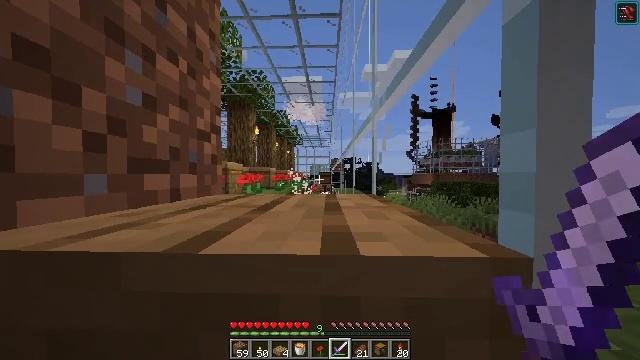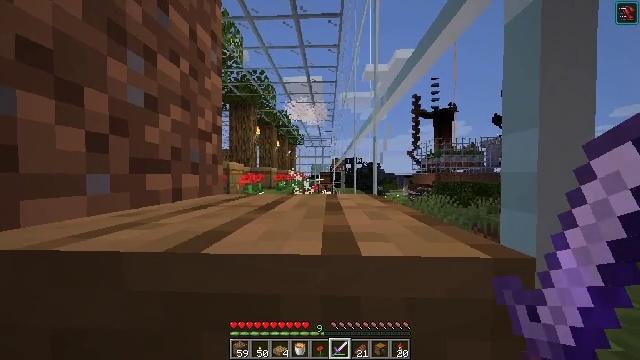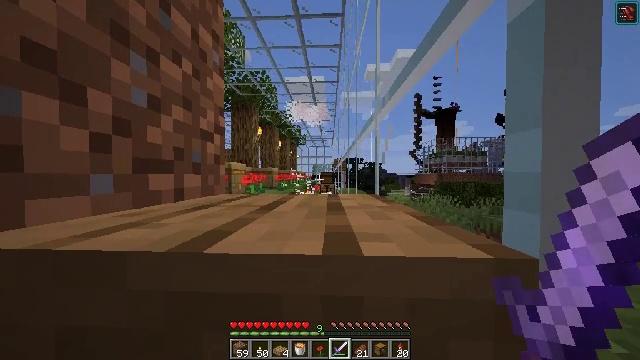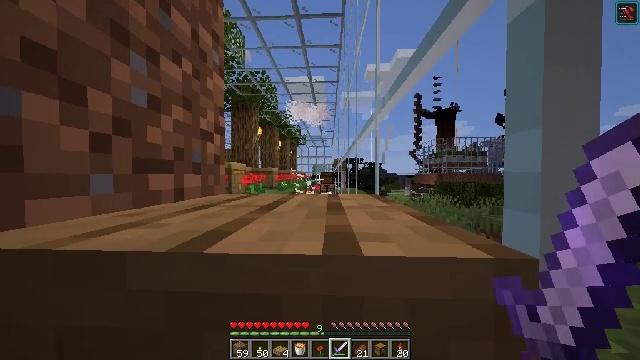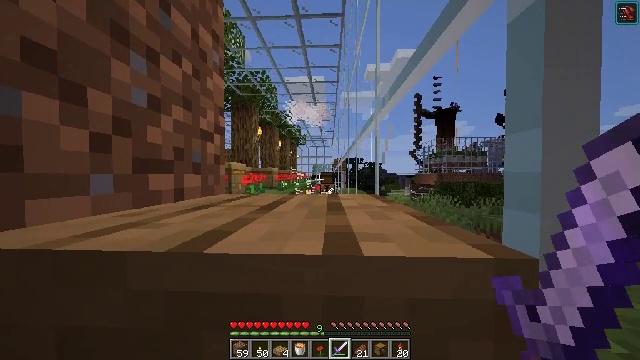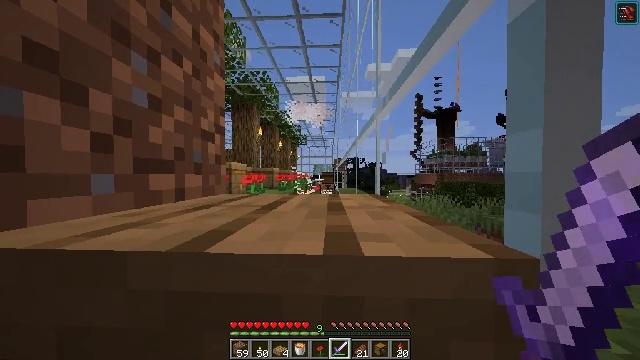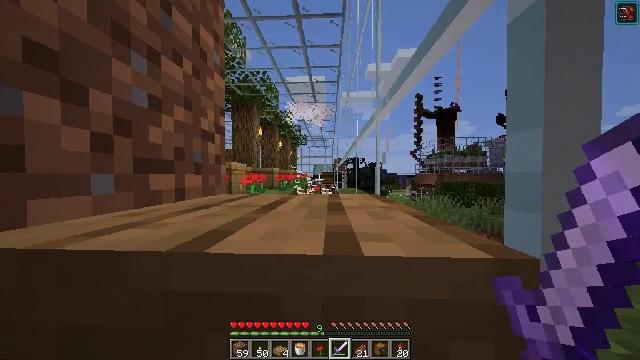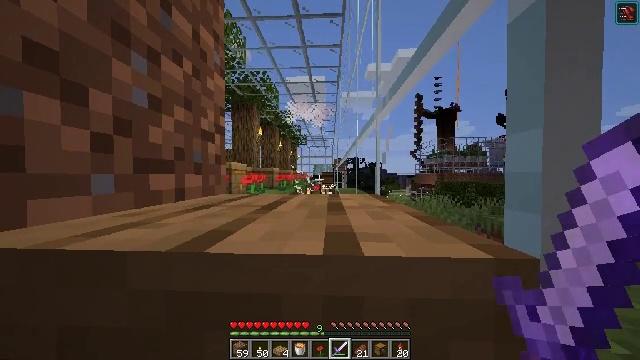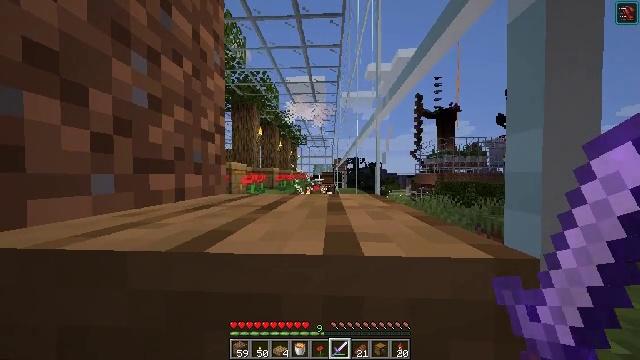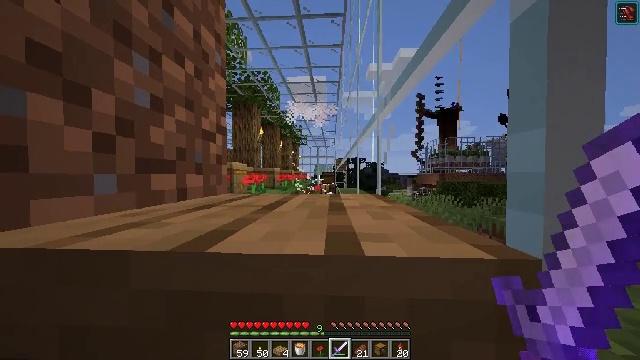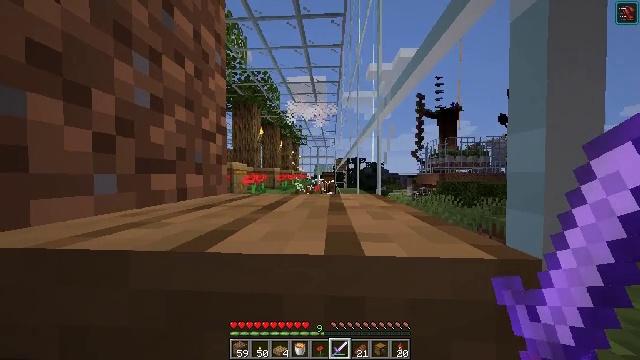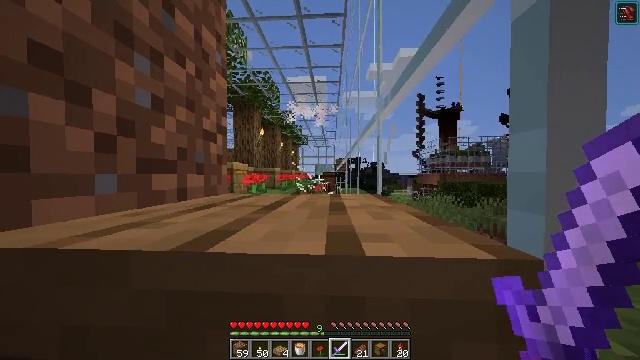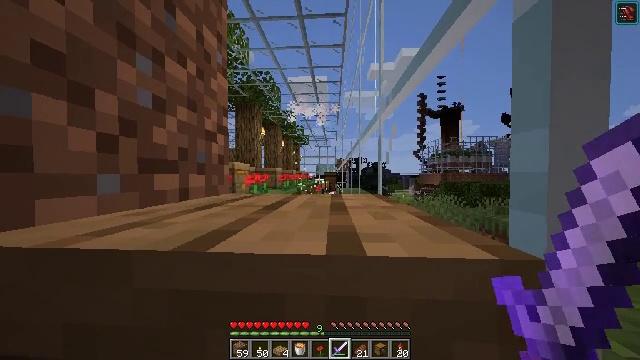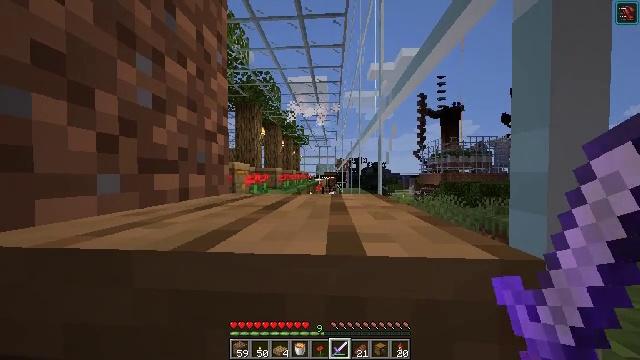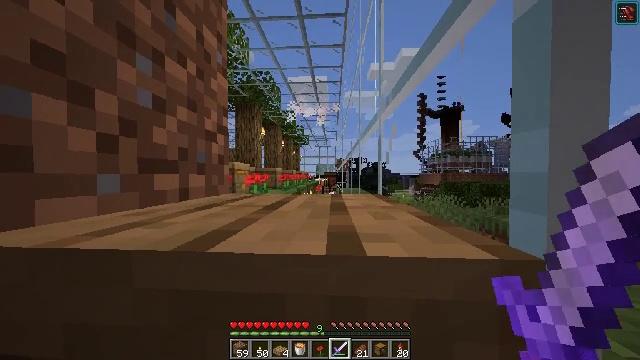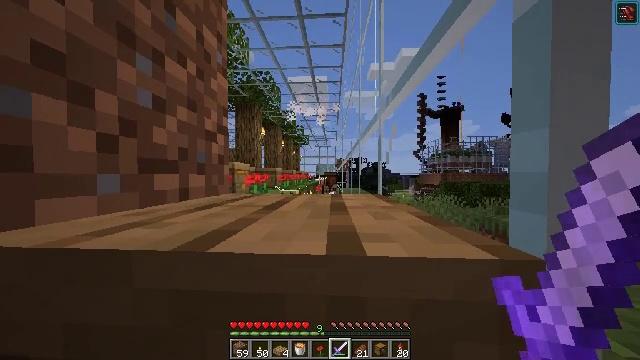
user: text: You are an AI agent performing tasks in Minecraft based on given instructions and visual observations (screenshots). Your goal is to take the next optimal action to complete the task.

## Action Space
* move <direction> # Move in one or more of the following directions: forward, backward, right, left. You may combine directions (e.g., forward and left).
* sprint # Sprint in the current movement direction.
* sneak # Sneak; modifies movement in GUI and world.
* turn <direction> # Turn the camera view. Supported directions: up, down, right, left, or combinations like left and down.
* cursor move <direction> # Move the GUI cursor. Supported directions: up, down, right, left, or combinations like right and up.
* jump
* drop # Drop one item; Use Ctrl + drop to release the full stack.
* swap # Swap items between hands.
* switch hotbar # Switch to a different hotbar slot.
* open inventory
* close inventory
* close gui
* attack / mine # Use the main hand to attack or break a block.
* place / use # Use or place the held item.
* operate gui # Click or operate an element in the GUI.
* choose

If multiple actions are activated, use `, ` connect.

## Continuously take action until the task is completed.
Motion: motion action
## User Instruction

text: Hunt insects.
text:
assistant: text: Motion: no_op
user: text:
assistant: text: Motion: no_op
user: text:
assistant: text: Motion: no_op
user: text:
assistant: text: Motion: no_op
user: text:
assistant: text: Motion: no_op
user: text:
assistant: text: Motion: no_op
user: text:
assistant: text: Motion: no_op
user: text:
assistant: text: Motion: no_op
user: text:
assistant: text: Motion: no_op
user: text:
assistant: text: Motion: no_op
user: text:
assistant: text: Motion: no_op
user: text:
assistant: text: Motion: no_op
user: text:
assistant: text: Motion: no_op
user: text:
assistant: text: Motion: no_op
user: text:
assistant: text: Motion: no_op
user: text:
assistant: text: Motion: no_op
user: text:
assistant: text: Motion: no_op
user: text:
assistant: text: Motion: no_op
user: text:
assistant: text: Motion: no_op
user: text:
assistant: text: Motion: no_op
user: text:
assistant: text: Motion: no_op
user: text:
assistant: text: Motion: no_op
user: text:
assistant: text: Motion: turn left
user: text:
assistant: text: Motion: turn left and up
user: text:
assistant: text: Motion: turn left and up
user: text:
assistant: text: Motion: turn left and up
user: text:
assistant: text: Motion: no_op
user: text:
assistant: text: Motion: no_op
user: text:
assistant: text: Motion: no_op
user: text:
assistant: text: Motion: no_op